Aerial crown-view tile of a tropical tree (Barro Colorado Island, Panama), acquired 20240716:
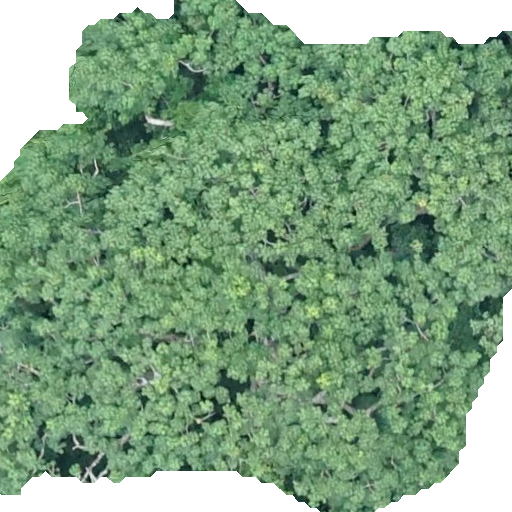
Species: Pseudobombax septenatum
GBIF accepted scientific name: Pseudobombax septenatum
Crown area: 400.48 m²